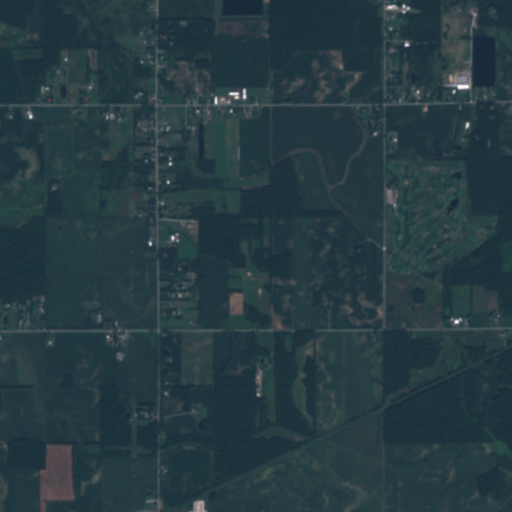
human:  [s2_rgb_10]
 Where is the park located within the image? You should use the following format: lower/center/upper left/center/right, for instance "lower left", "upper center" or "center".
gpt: The park is located in the upper right of the image.
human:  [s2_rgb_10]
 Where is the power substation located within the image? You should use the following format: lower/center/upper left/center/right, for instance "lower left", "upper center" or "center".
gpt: The power substation is located in the lower center of the image.
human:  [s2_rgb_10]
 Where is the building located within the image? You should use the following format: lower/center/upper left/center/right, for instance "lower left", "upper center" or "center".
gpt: The building is located in the upper left of the image.
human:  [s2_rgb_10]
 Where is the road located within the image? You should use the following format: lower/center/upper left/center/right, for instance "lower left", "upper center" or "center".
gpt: There is no road in the image.